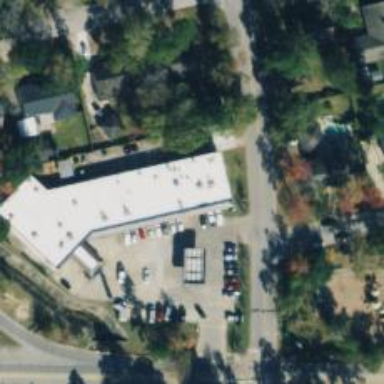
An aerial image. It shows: Convenience shop.